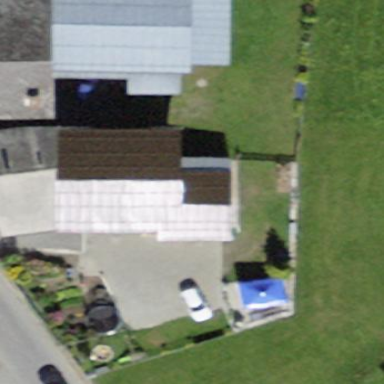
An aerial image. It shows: Brown stable with gabled roof. The roof is oriented along the building. It is used for agricultural purposes.